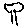
Label: tree